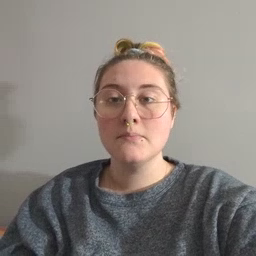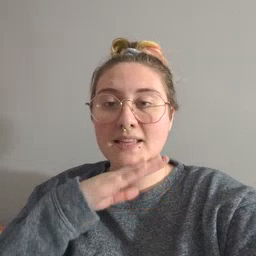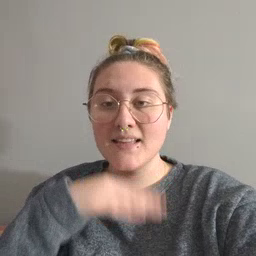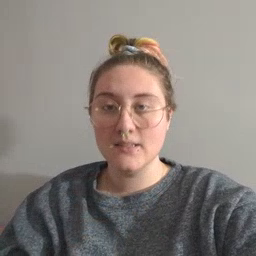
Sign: pig